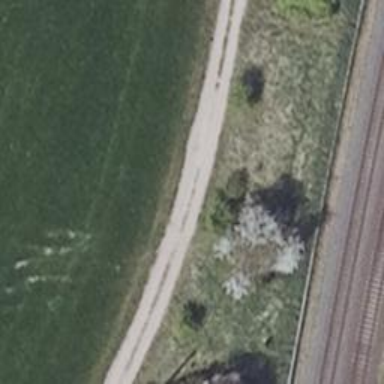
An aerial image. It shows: Gravel track with grade2 quality.